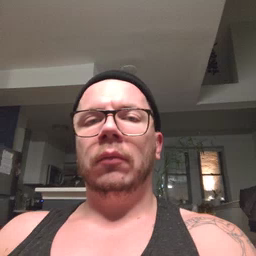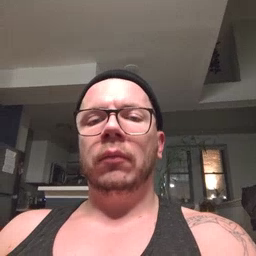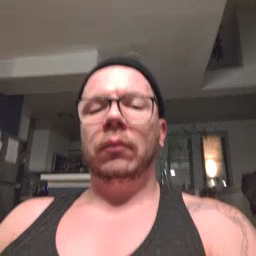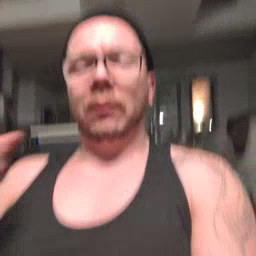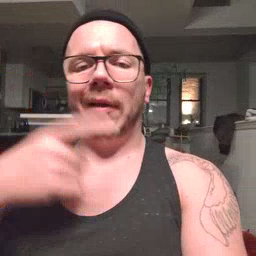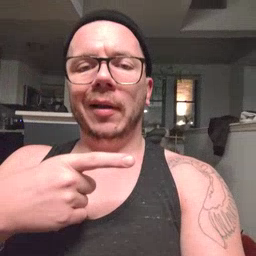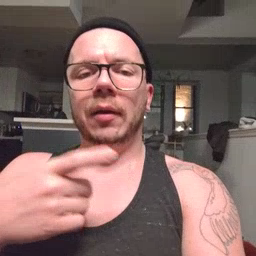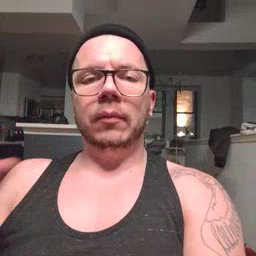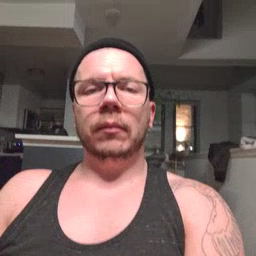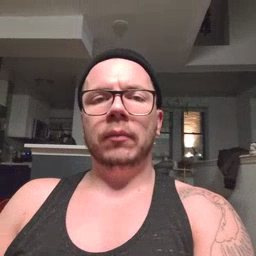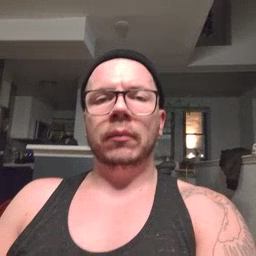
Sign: hesheit